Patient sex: M
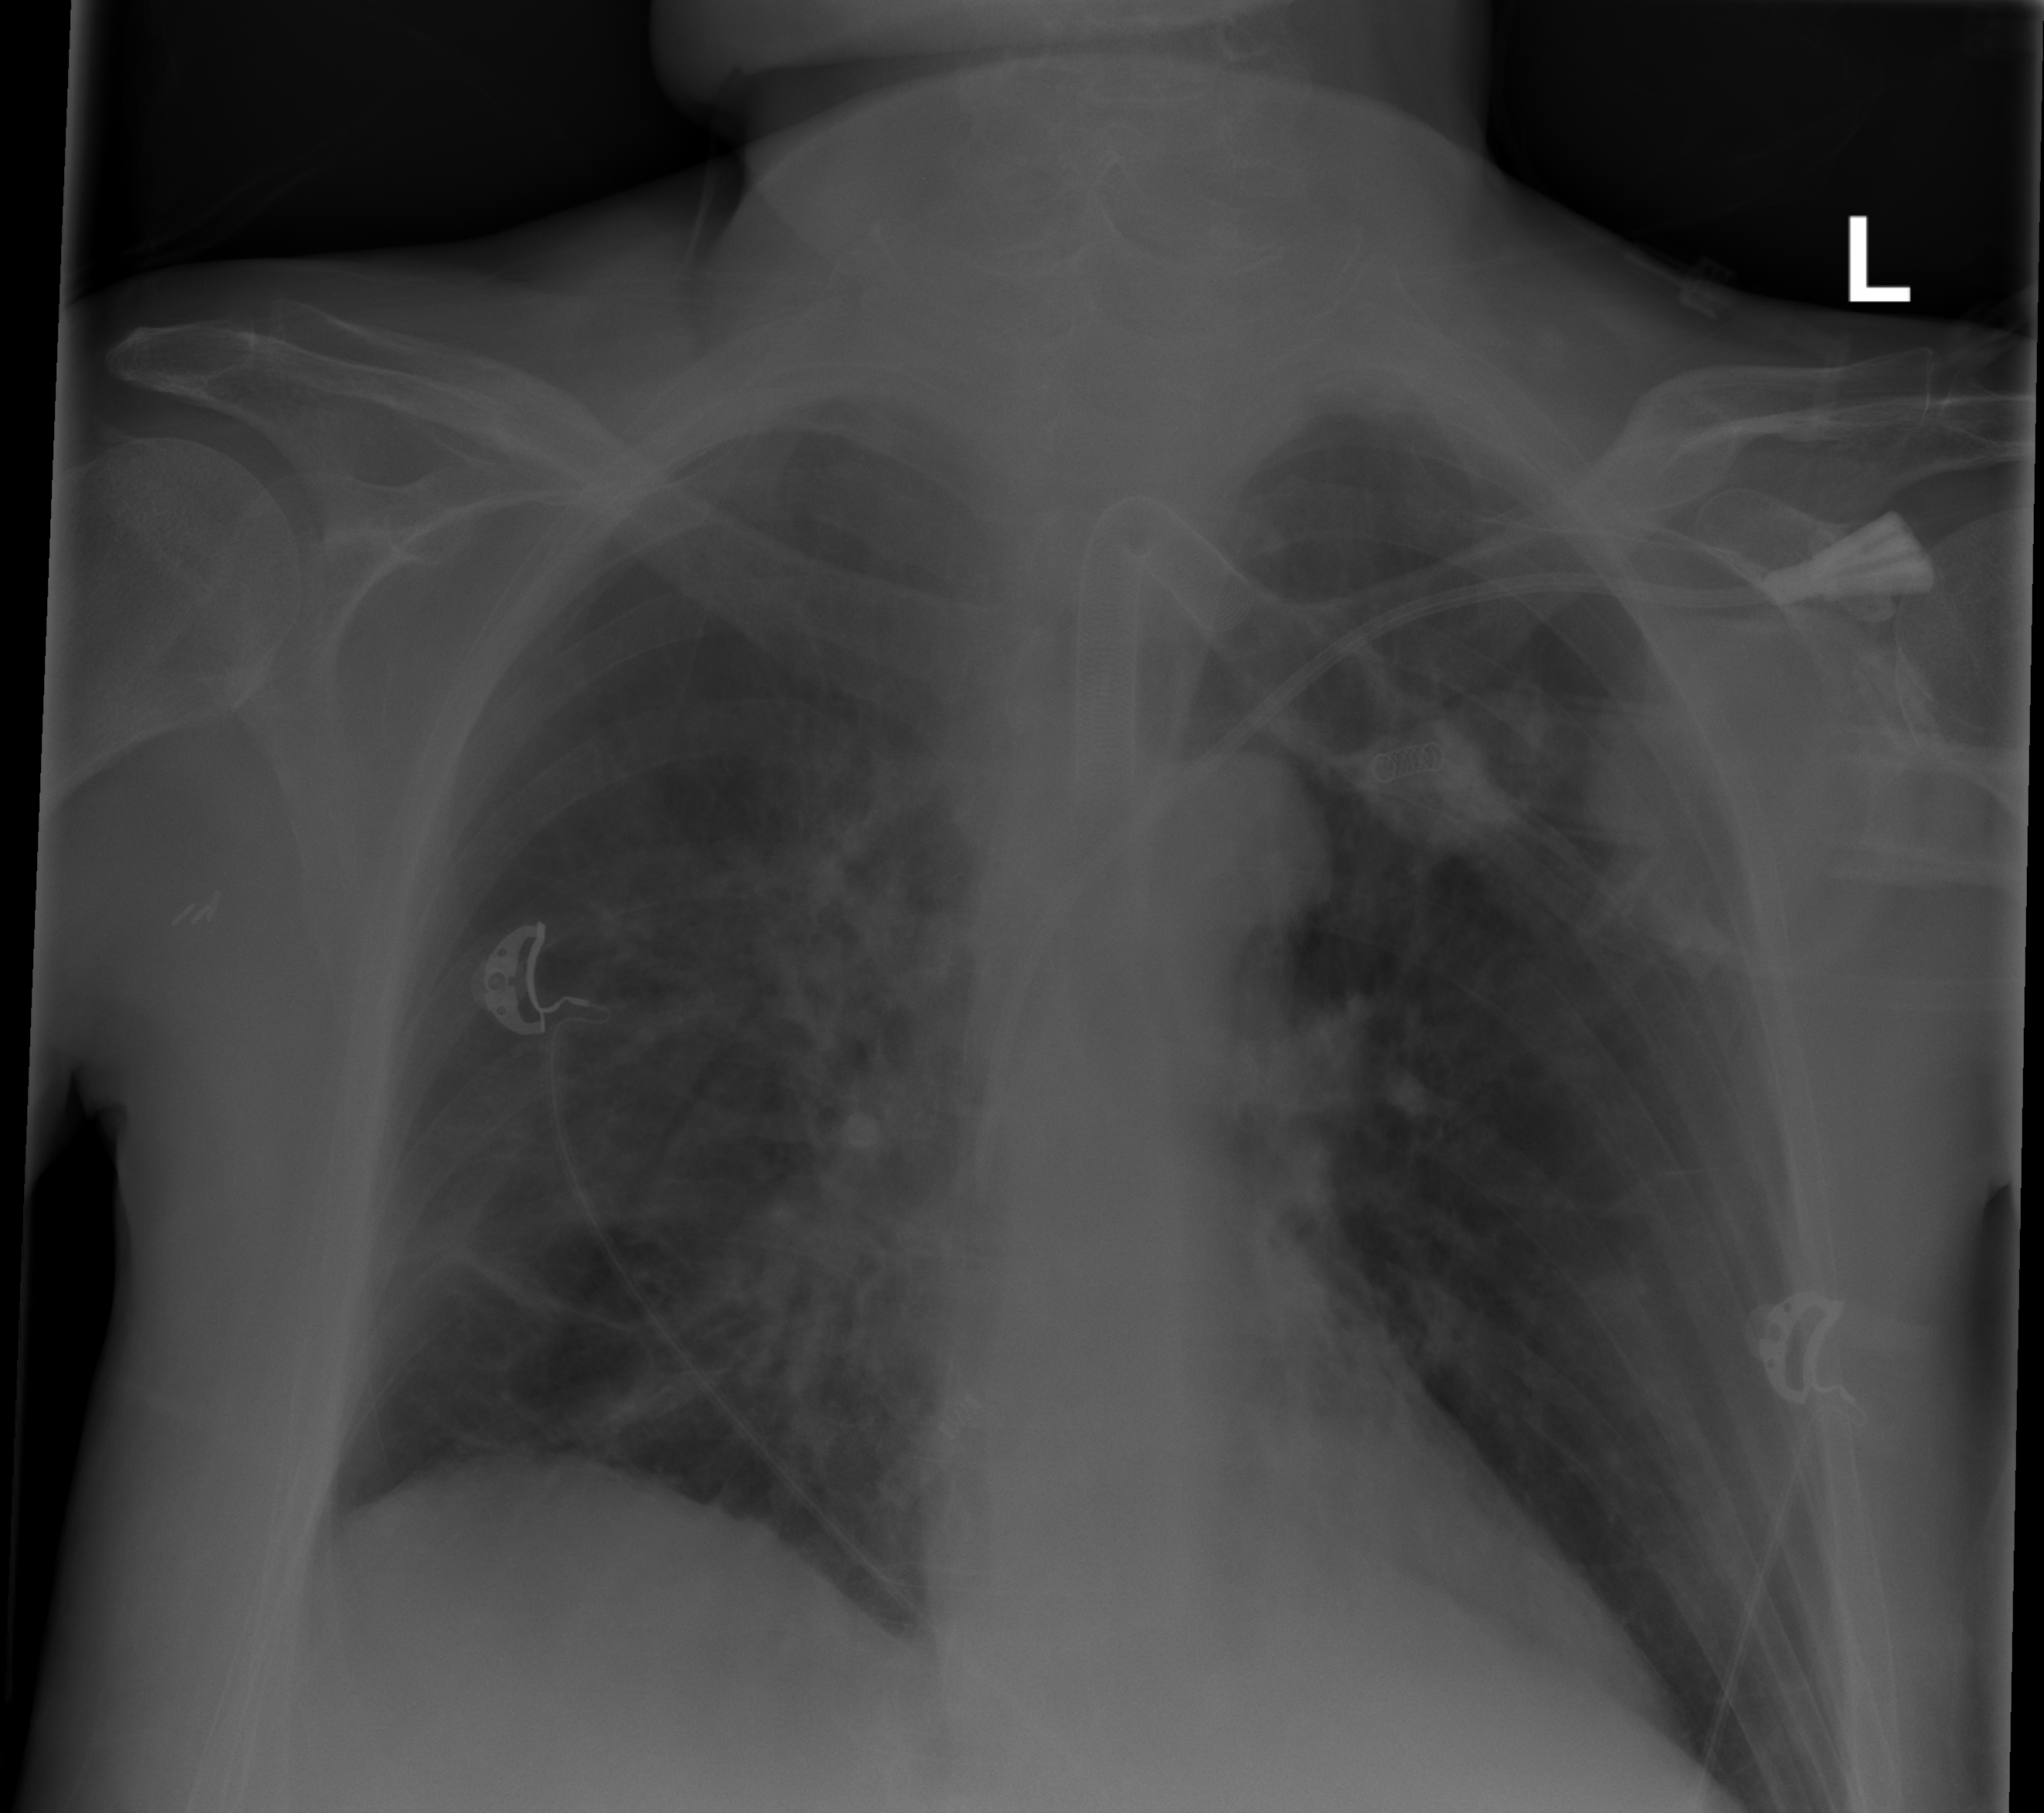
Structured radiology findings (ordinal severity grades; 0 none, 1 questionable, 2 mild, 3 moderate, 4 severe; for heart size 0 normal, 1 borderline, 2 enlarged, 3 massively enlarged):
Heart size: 0
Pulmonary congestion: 1
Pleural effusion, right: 0
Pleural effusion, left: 0
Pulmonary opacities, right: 3
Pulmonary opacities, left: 0
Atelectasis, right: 2
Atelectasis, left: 1